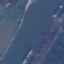
Land use / land cover: River